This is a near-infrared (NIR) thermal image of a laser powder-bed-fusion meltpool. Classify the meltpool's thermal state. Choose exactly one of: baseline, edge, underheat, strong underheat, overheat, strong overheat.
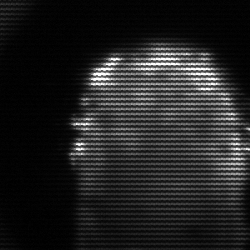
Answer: baseline